Aerial crown-view tile of a tropical tree (Barro Colorado Island, Panama), acquired 20250915:
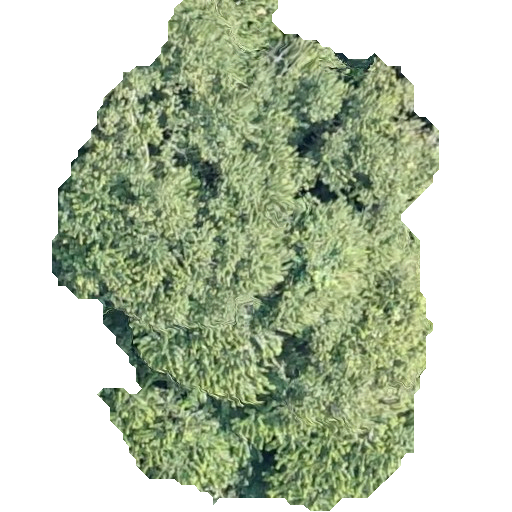
Species: Luehea seemannii
GBIF accepted scientific name: Luehea seemannii
Crown area: 209.477 m²